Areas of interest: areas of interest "Zoo"
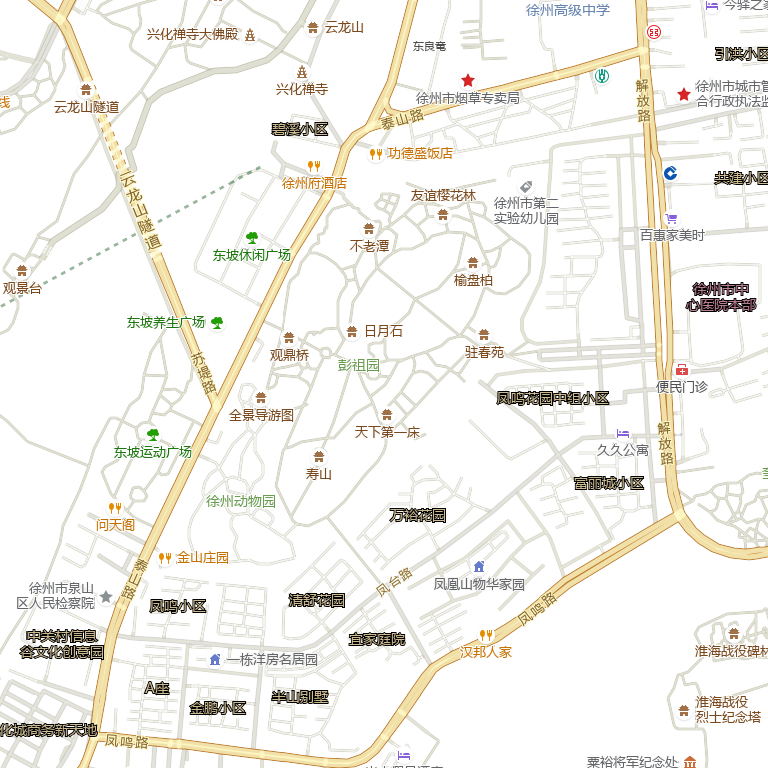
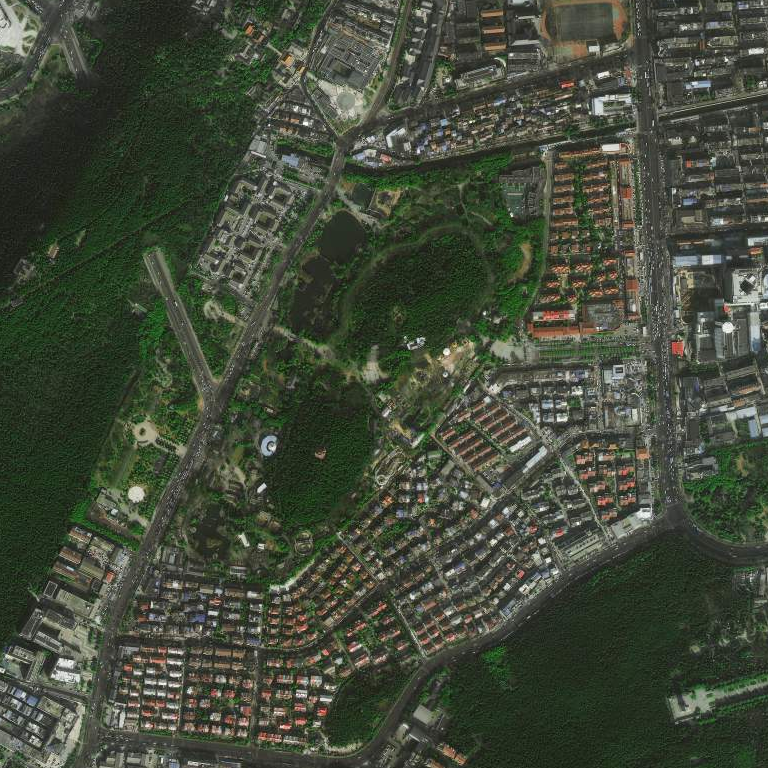